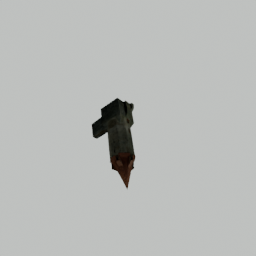
Label: architecture